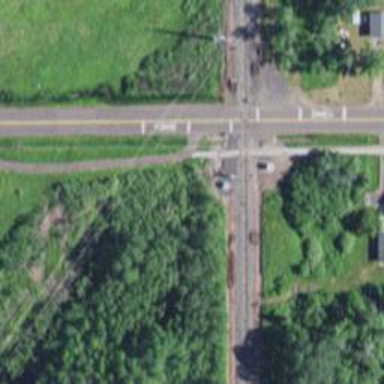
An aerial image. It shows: Crossing for the railway.